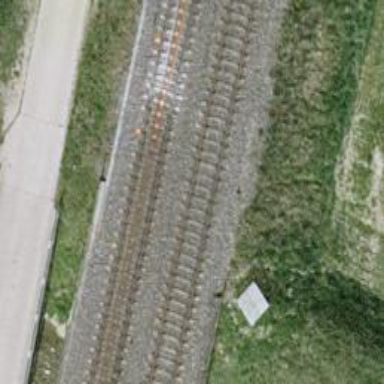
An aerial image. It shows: Bridge over railway with electrified contact lines.